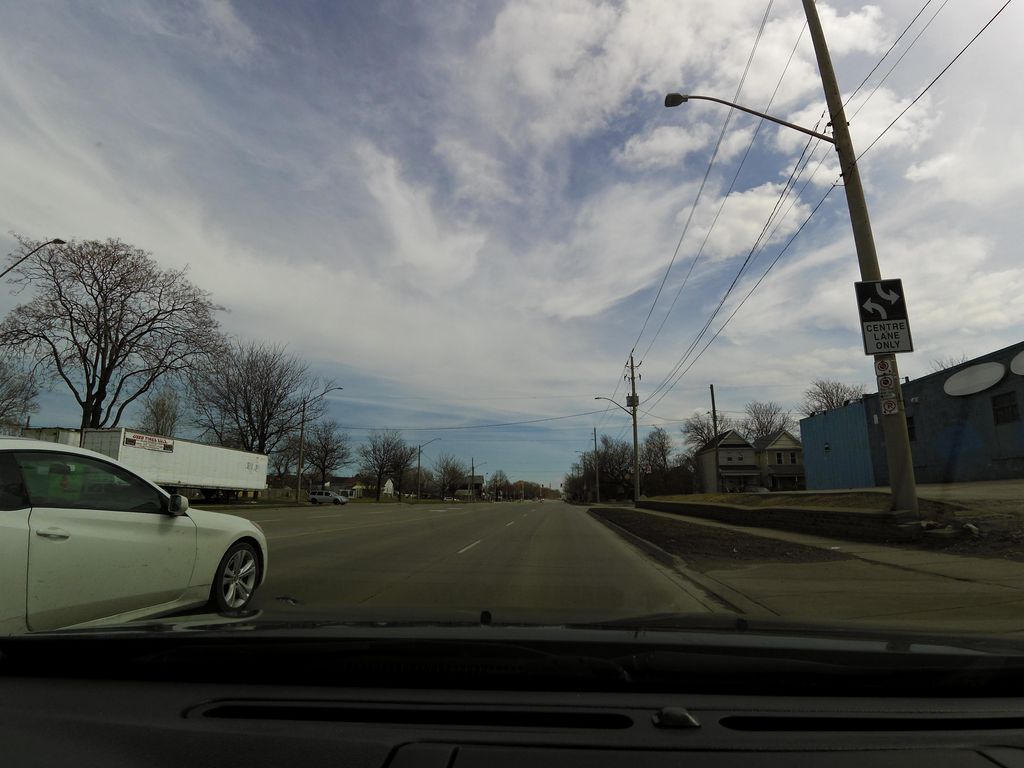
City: hamilton